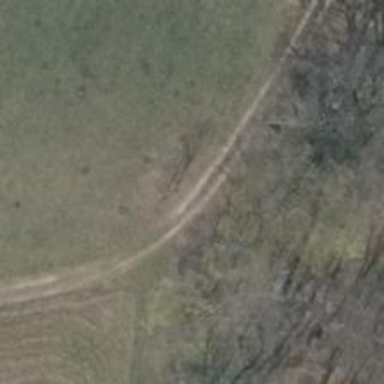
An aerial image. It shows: Grassy track with grade 5 track type.